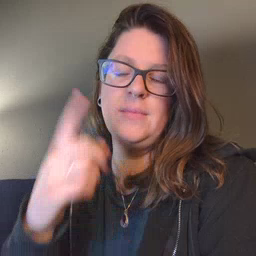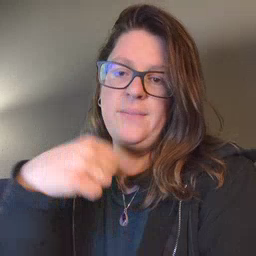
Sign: face